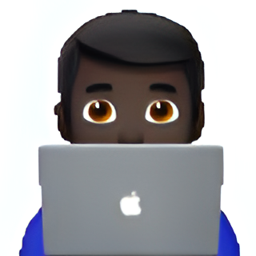
Name: male technologist type 6
Emoji: 👨🏿‍💻
Group: People & Body
Sub-group: person-role